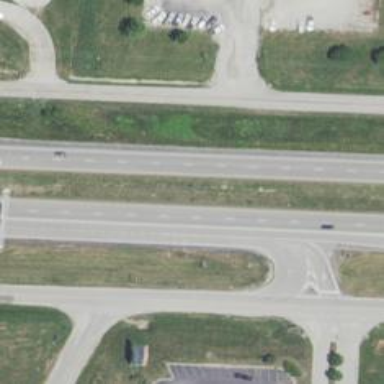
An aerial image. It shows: Motorway junction.